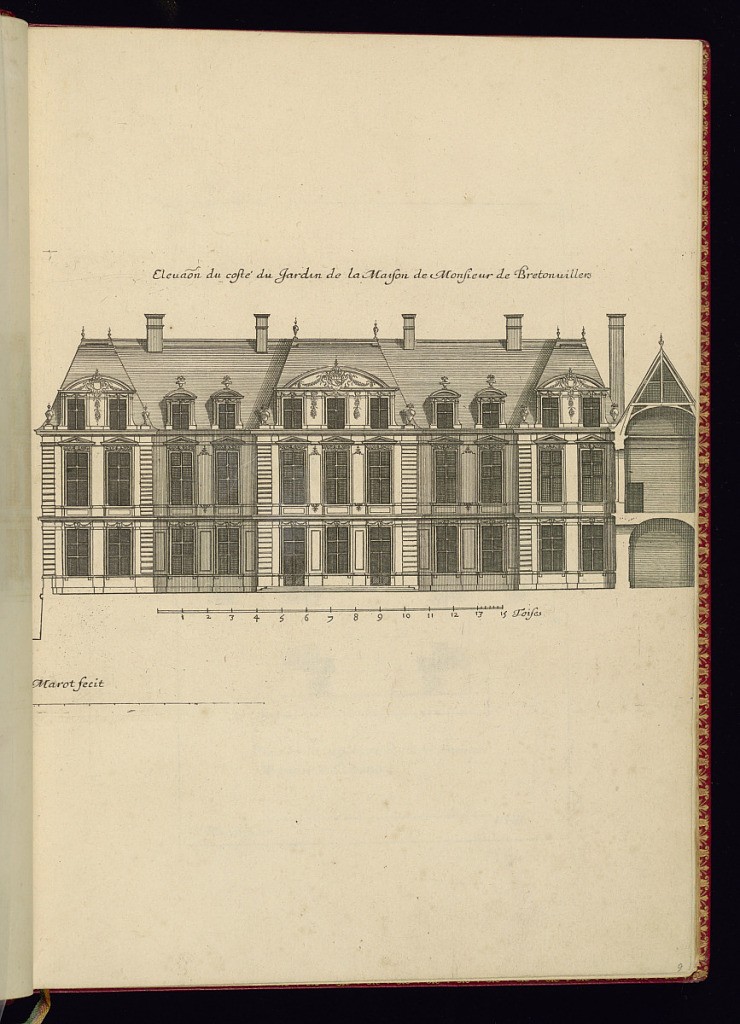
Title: Elevaon du costé du Jardin de la Maison de Monsieur de Bretonvillers
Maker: Jean Marot, French, 1619 - 1679
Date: ca.1643–ca.1660
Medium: Etching on laid paper
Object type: Print
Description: Architectural elevation of a large house, view from the garden side. A scale below. The plate is signed and titled.